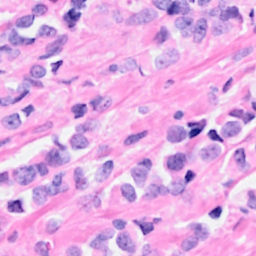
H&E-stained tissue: Breast